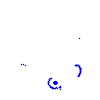
Particle: kaon